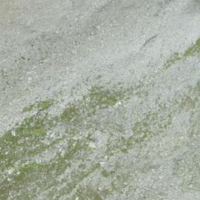
EUNIS habitat code: 48
Species observed at this site:
Marmota marmota